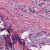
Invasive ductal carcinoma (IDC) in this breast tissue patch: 1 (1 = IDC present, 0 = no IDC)